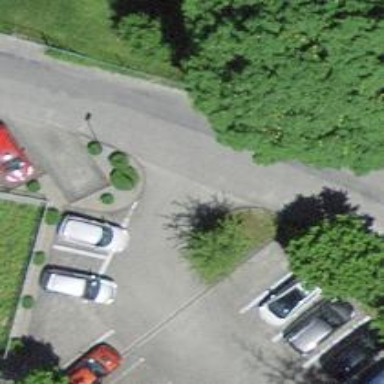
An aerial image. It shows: Asphalt road in residential area.